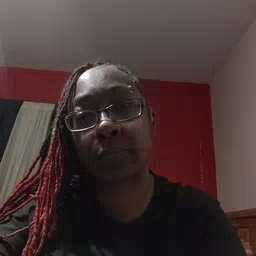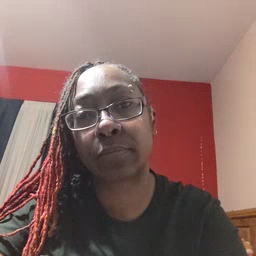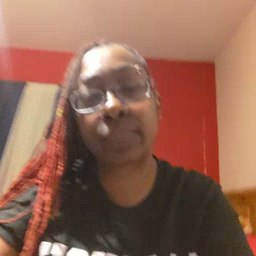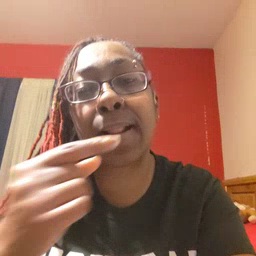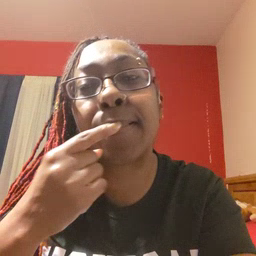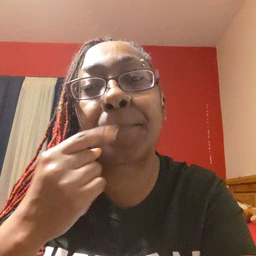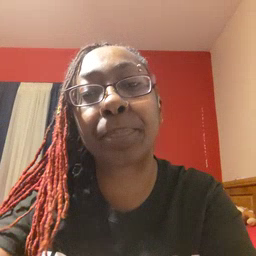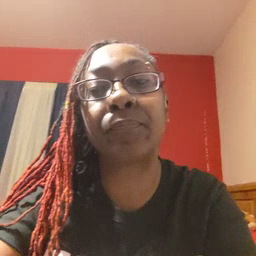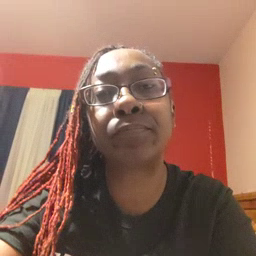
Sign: lips